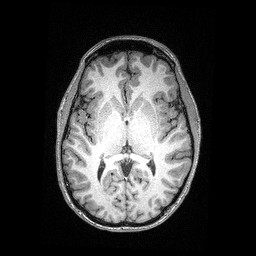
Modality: T1w
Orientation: coronal
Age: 29
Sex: male
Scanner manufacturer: siemens
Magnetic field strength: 3 T
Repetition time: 2.4 s
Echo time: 0.03 s